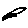
Label: cloud